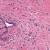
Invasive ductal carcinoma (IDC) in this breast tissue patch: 0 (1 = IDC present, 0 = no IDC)